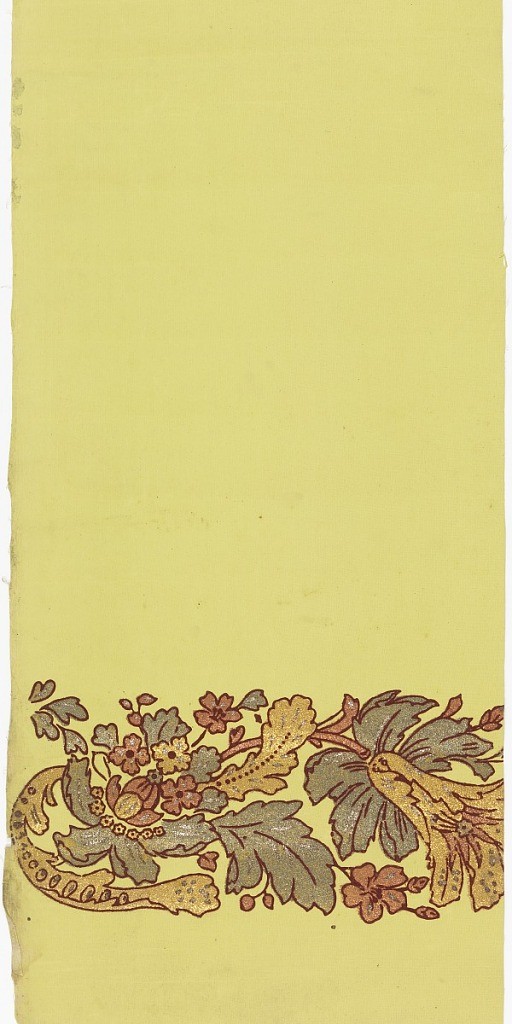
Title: Window shade
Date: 1880–1900
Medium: Block-printed and flocked with mica flakes
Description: Wide band of scrolling foliage and floral motifs near bottom edge. Printed in gold, silver, copper and green mica with burgundy flock outlines. Printed on light green fabric support.